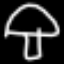
Label: mushroom